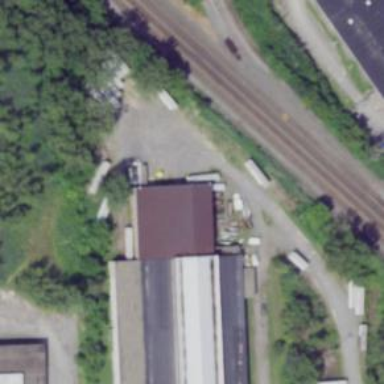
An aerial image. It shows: Abandoned railway.